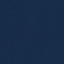
Land use / land cover class: SeaLake